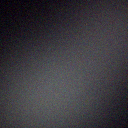
Screen state: off